Question: I am trying to achieve a similar effect to this

I know how to do the background image and all that. But the blue circle is suppose to be an image with a layer mask around it, so you could see through to the background image. The grey div to the left would just overlap behind it. I'm not sure how to achieve the masking effect though, I've done some research into it <URL>, but I am having trouble telling what would be useful to get effect I am trying to achieve. Anyone have any ideas as to how I could code this out?
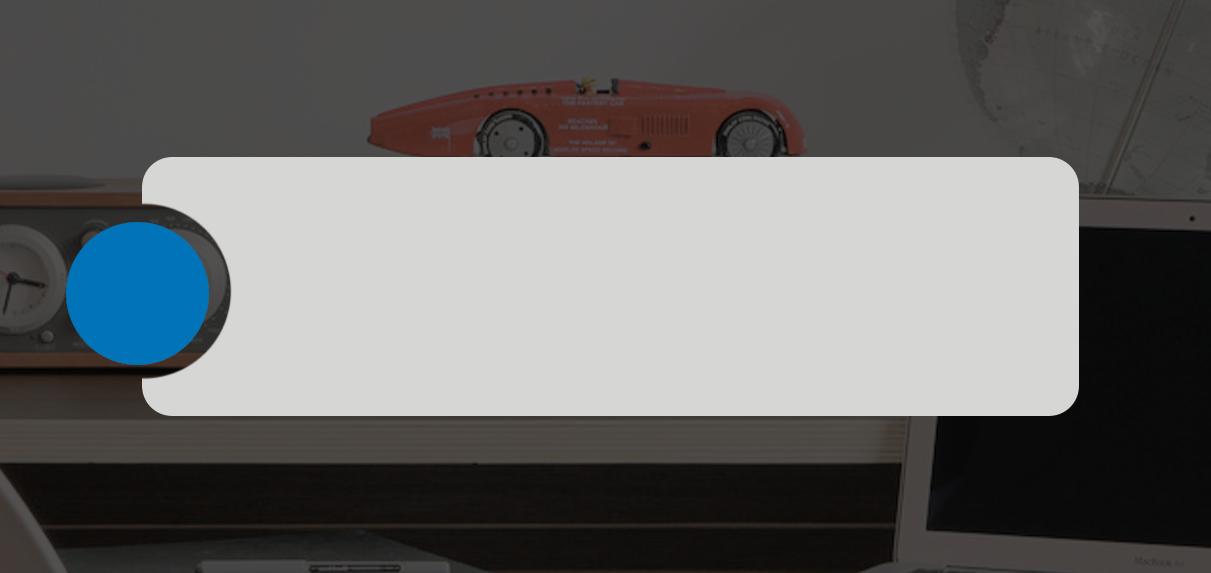
Answer: Something like this I guess.
'''
* { margin:0; padding: 0; }
body {
background: url('http://www.bestmanspeechestoasts.com/wp-content/themes/thesis/rotator/sample-4.jpg');
}
p { padding: 0 10px; font-size: 12px; color:#fff; line-height: 1.3; overflow: hidden; }
.outer {
margin: 50px auto;
width: 300px;
position: relative;
}
.box {
position: relative;
padding: 20px 0;
overflow: hidden;
border-radius: 10px;
}
.box:before {
content: '';
display: block;
width: 50px;
height: 50px;
margin-left: -25px;
float: left;
border-radius: 50px;
box-shadow: 0 0 0 350px rgba(0, 0, 0, 1);
}
.outer:before {
content: '';
position: absolute;
width: 40px;
height: 40px;
background-color: blue;
border-radius: 20px;
position: absolute;
top: 25px;
left: -20px;
}
'''
'''
<div class="outer">
<div class="box"><p>Lorem Ipsum is simply dummy text of the printing and typesetting industry. Lorem Ipsum has been the industry's standard dummy text ever since the 1500s</p></div>
</div>
'''